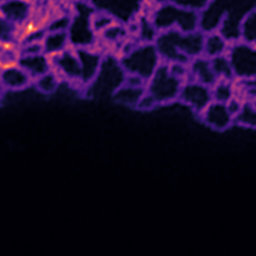
Label: Super-resolution ER image